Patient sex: F
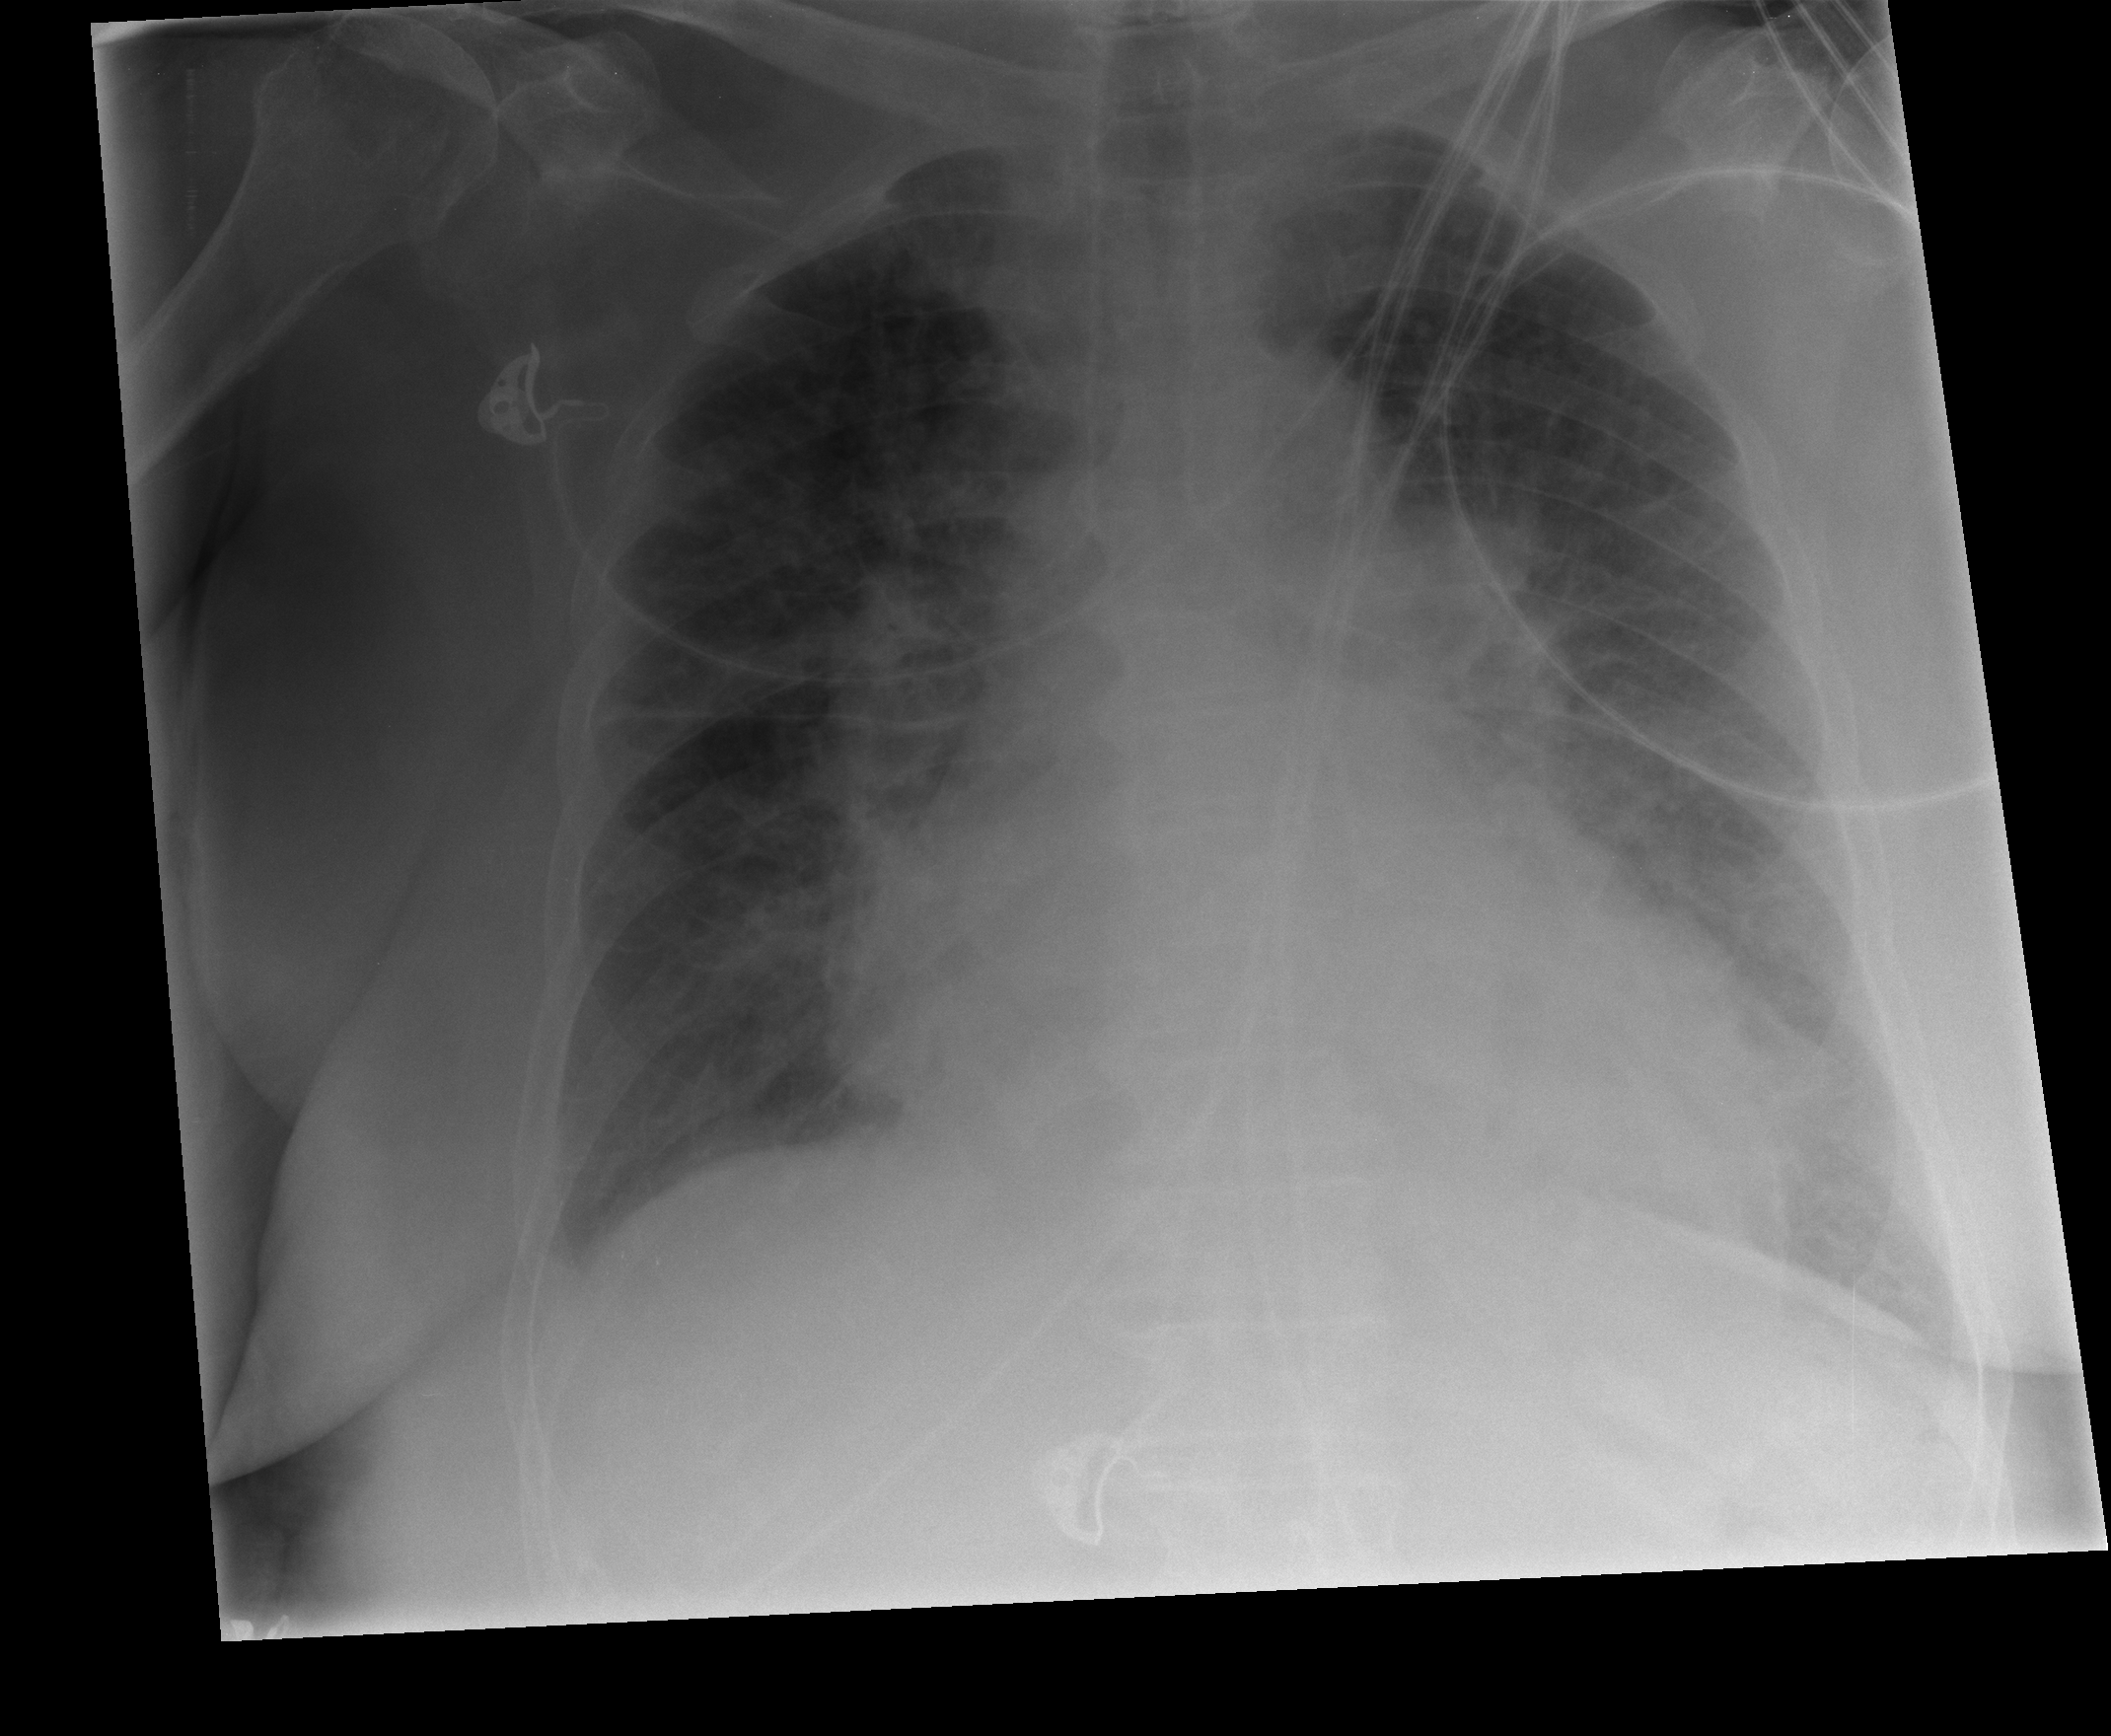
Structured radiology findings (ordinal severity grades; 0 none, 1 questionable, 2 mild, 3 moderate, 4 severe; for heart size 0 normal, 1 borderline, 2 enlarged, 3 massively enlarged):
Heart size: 3
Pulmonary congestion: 3
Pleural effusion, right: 1
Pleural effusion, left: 1
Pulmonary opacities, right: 1
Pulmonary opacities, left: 0
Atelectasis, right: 2
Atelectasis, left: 2